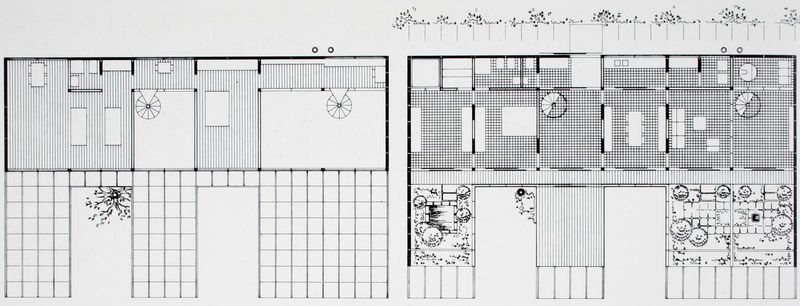
Titel: Grundrisse
Künstler: Thomas Herzog
Standort: Regensburg
Institution: Wohnhaus Burghardt
Schlagwörter: weiß, bäume, blumen, grau, schwarz, skizze, terasse, tisch, zeichnung, zimmer, gebäude, haus, architektur, möbel, häuser, pflanzen, garten, balkon, terrasse, pflaster, zwei, moderne, modern, mauer, grafik, graphik, dielen, treppe, treppen, streifen, bett, esstisch, striche, wände, blumenkästen, veranda, druck, fliesen, schwarzweiß, räume, entwurf, geschosse, plan, gärten, wendeltreppe, vorlage, stockwerke, gartenmauer, raster, wohnungen, grundriss, innenräume, spindeltreppe, rasterung, wendeltreppen, doppelhaus, möblierung, pergola, pflazen, reihenhäuser, graten, wohneiheiten